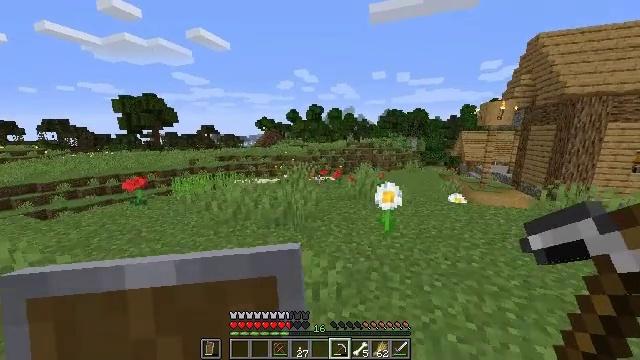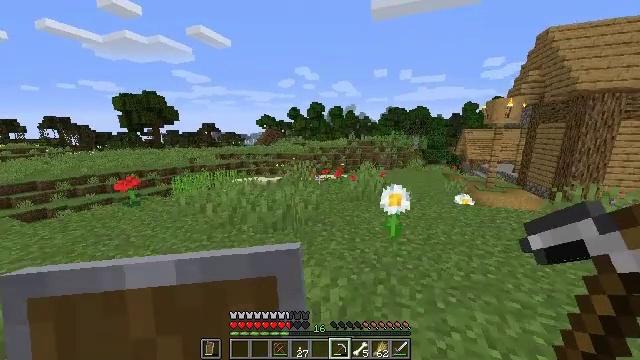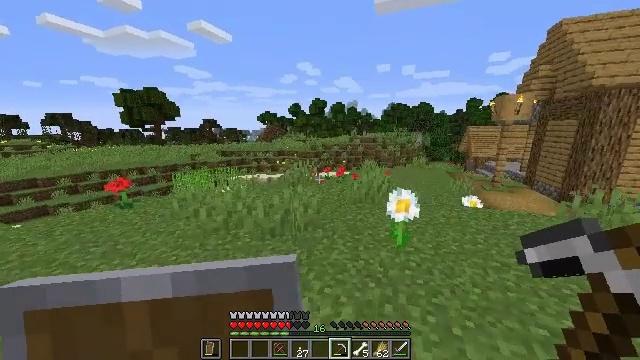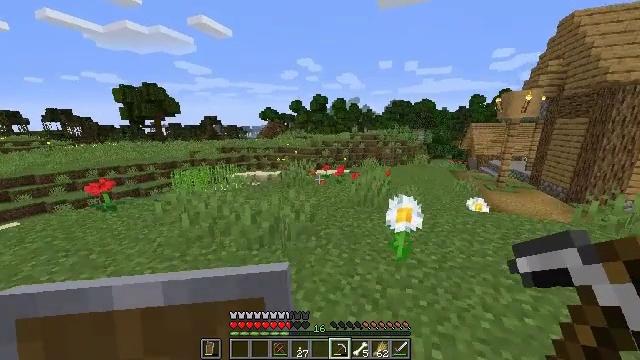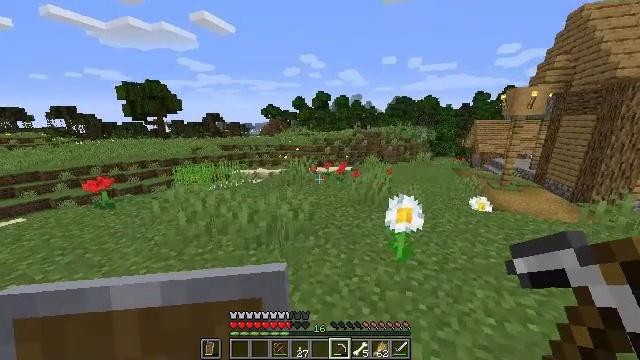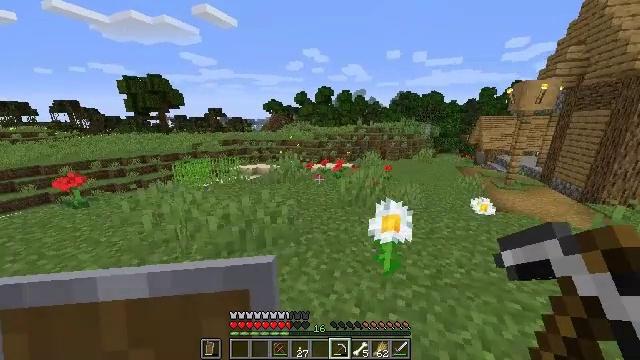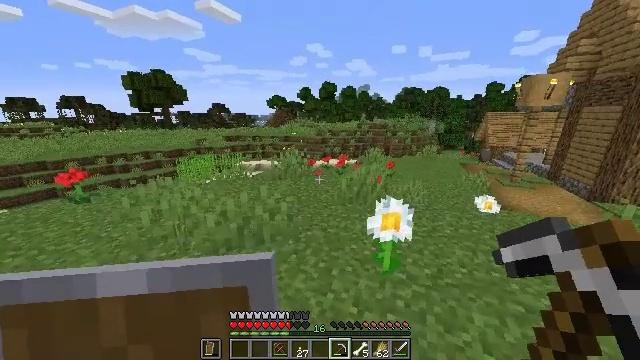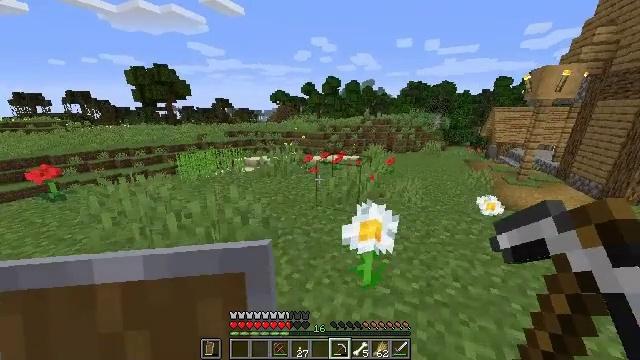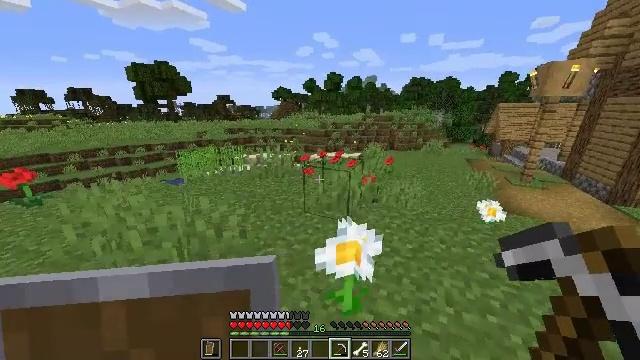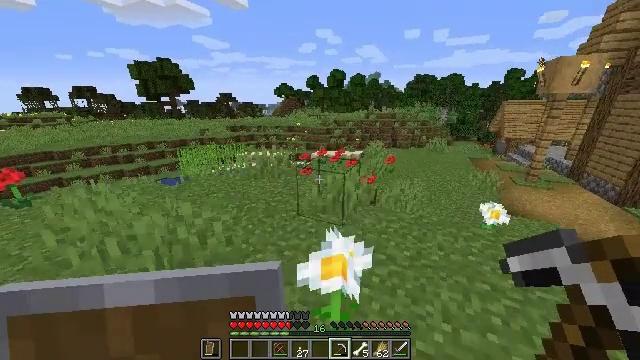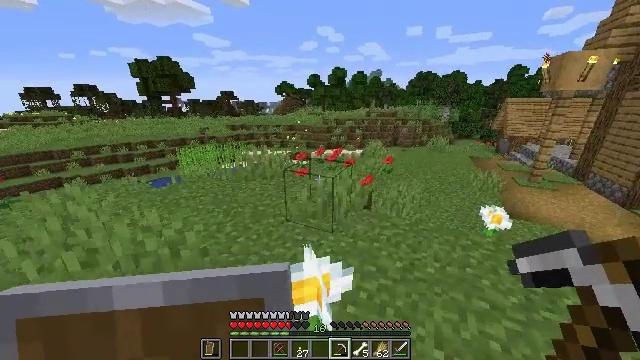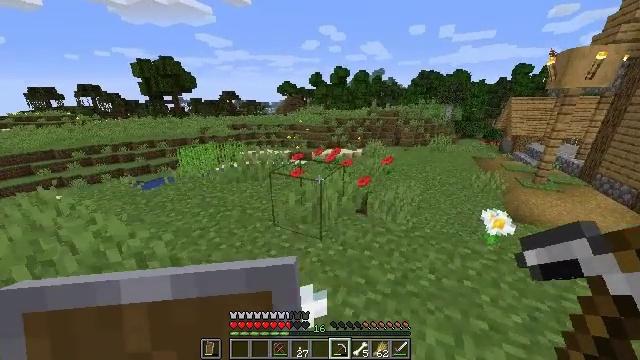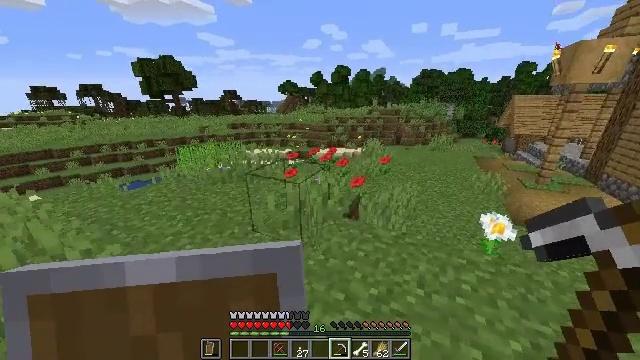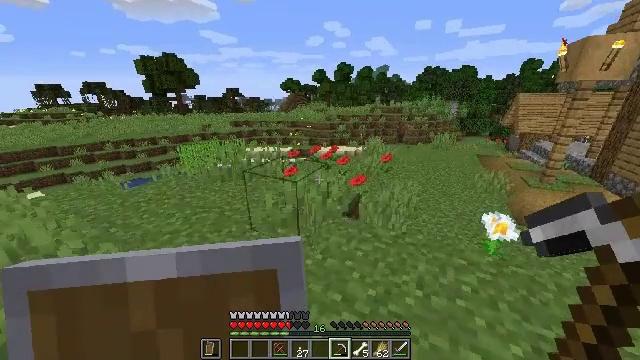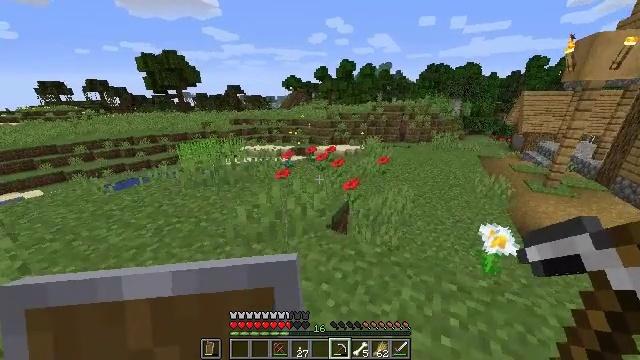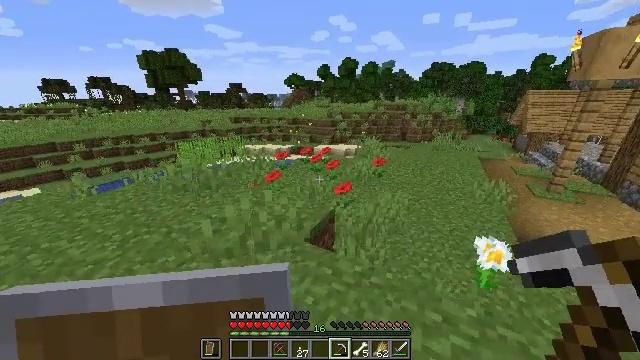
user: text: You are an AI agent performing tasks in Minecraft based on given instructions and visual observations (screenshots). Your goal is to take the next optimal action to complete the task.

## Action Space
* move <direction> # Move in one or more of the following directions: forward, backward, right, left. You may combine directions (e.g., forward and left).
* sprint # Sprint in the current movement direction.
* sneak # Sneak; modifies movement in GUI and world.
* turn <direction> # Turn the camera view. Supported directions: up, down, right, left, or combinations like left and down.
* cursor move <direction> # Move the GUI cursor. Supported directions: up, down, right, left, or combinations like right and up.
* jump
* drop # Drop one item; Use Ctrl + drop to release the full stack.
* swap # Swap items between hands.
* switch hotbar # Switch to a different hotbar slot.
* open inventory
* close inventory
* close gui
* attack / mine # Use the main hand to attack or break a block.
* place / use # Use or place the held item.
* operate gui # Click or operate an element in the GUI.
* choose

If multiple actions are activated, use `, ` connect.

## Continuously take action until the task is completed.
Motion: motion action
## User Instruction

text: Attack the bell to remove it.
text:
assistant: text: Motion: move forward
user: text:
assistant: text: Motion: move forward
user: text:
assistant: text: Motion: move forward and move right
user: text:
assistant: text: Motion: move forward and move right
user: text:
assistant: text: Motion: move forward and move right, turn down
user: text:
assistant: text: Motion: move forward and move right, turn down
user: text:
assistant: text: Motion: move forward and move right, turn left and down
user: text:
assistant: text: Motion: move forward and move right
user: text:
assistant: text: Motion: move forward and move right
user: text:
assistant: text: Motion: move forward and move right
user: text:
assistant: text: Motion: move forward and move right
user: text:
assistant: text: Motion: move forward and move right
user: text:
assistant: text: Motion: move forward and move right
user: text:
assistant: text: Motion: move forward and move right
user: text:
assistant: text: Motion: move forward and move right
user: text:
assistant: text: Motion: move forward and move right
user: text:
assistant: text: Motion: move forward and move right
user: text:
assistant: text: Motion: move forward and move right
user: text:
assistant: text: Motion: move forward and move right
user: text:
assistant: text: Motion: move forward and move right
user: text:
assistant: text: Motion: move forward and move right
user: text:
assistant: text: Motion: move forward and move right
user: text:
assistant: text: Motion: move forward and move right
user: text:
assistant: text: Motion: move forward and move right
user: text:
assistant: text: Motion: move forward and move right
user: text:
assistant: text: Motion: move forward and move right
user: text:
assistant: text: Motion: move forward and move right
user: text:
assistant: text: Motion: move forward and move right
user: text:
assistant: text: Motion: move forward and move right, turn left
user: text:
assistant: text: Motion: move forward and move right